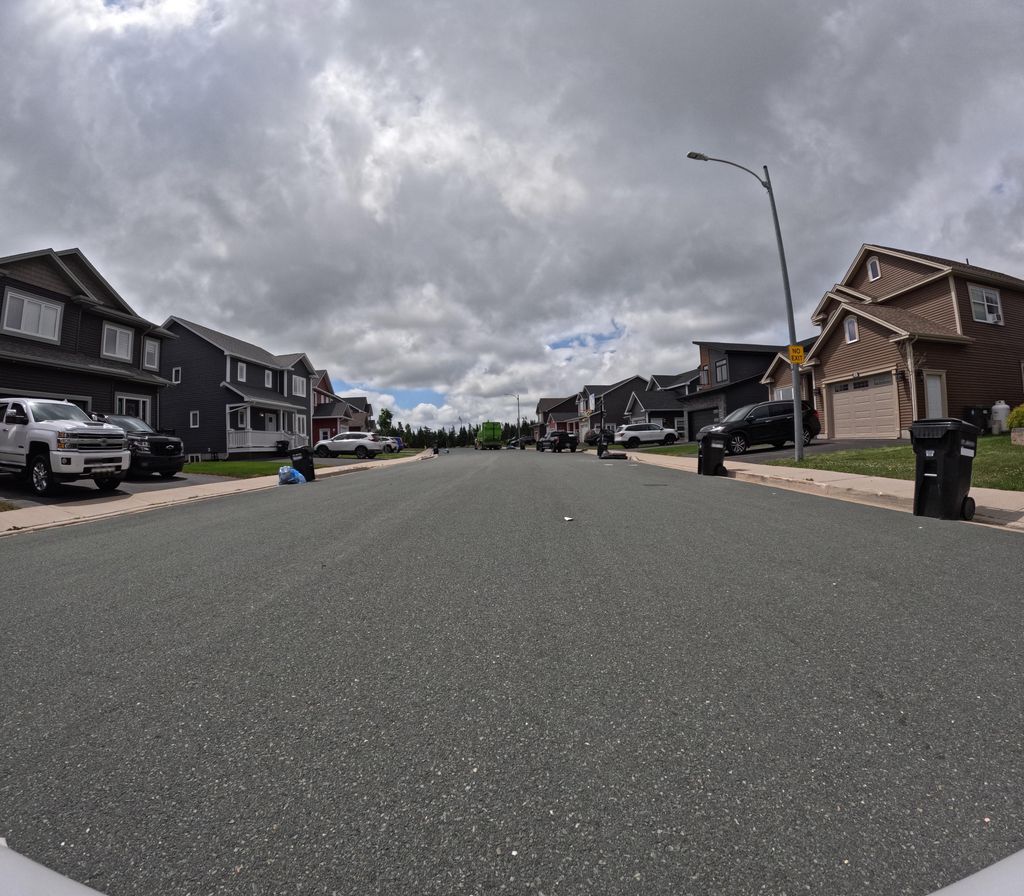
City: st_johns